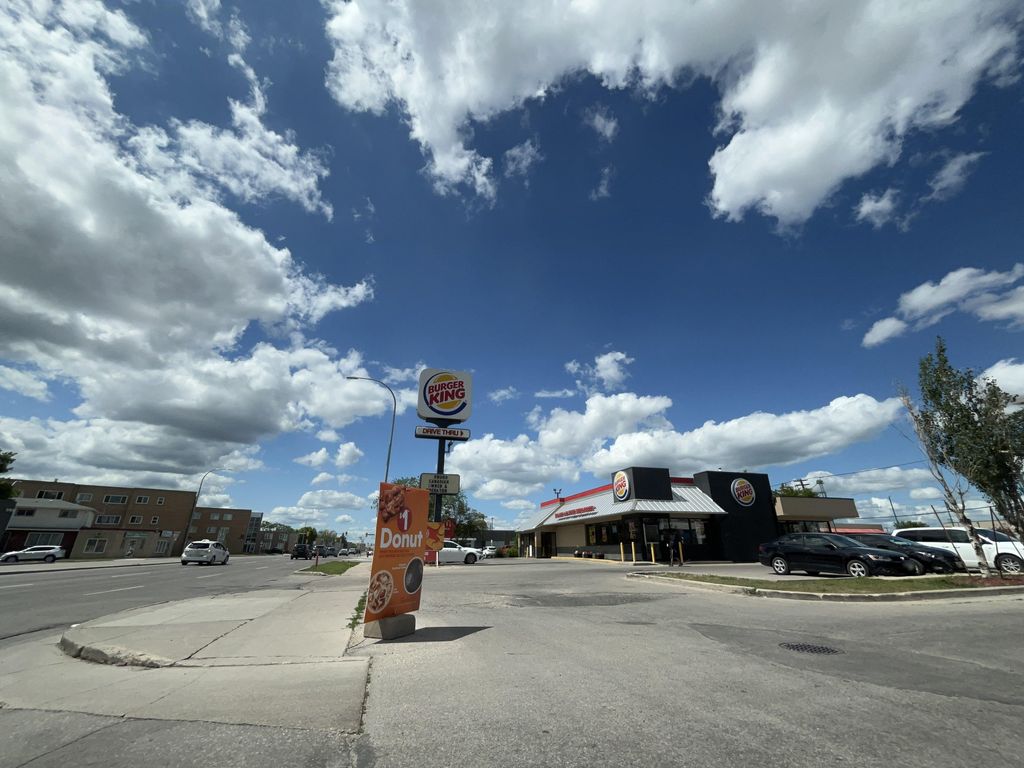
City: winnipeg